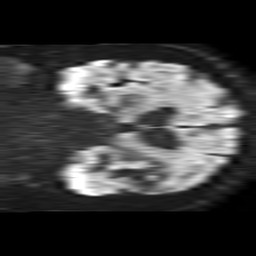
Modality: TRACE
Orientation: coronal
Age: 73
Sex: male
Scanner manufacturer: philips
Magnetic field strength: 1.5 T
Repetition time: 4.6 s
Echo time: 0.08631 s